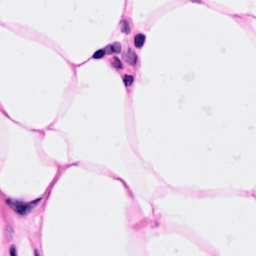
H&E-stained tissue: Breast